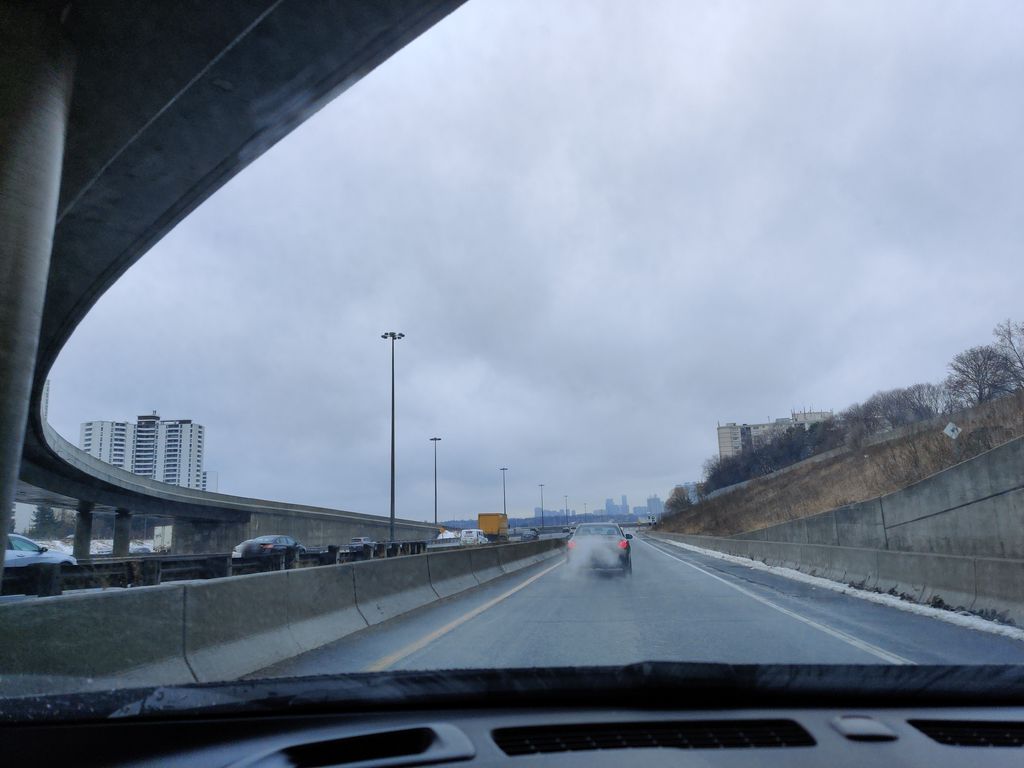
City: toronto